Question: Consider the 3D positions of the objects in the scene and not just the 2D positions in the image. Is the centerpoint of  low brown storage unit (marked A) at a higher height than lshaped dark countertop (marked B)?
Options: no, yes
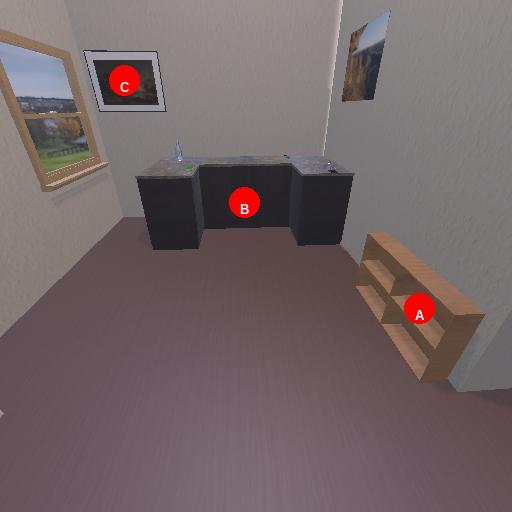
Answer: no